RGB frame:
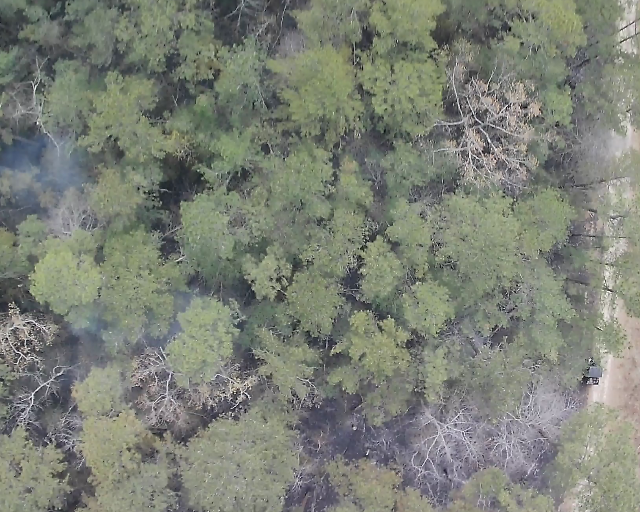
Thermal frame:
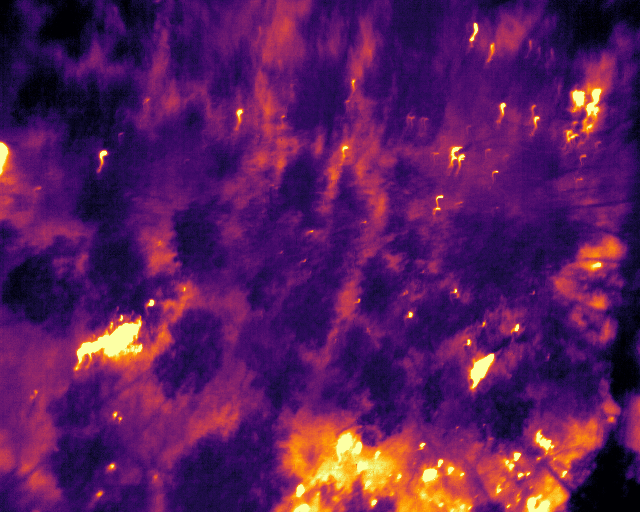
Captured: 2026-02-26 03:07:10
Pixels at or above 80 °C: 333 (fraction of frame: 0.001016)